Question:
I have two arrays with same key names and some times value may be same. I want to append these two arrays into one new array. I have added screen shot of these array. I found array_merge but I saw it overrides instead of append. Is there any function in php to do this or I have write custome function.
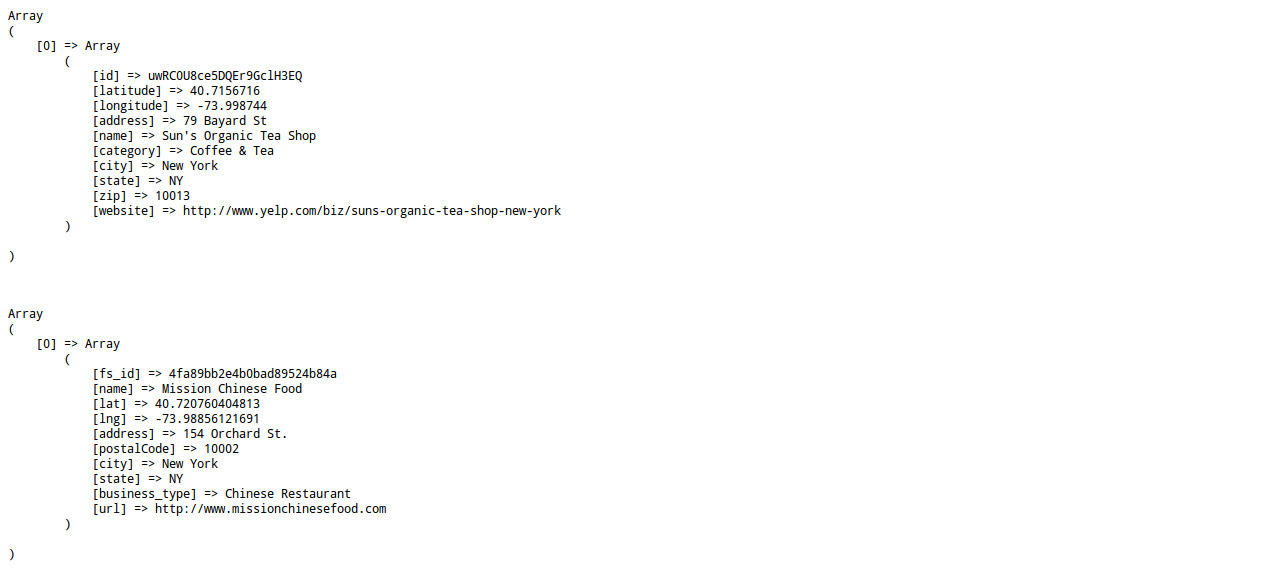
Answer: Try using
'''
array_merge_recursive($array1, $array2);
'''